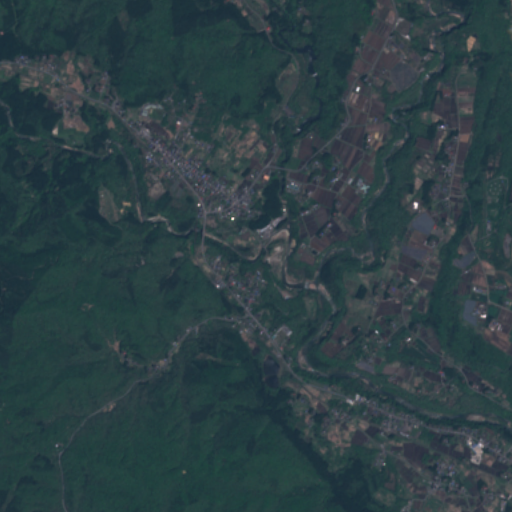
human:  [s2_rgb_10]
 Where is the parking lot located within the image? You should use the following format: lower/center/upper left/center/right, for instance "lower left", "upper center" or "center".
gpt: The parking lot is located in the upper left of the image.
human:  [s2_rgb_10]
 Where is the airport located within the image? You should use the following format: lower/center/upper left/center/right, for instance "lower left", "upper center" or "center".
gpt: There is no airport in the image.